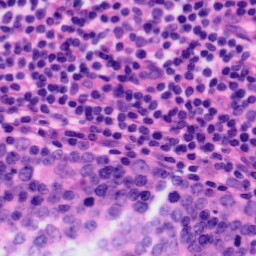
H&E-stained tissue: Tonsil